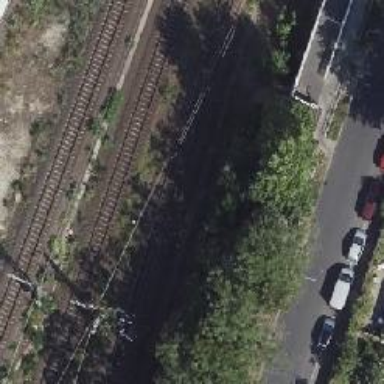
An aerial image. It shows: Railway signal.